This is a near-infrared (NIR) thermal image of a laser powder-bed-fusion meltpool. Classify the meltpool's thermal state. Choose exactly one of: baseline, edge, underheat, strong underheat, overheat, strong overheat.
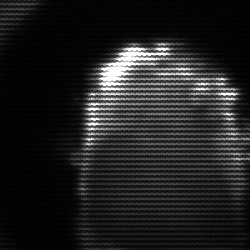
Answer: baseline